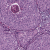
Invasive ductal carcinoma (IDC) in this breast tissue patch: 0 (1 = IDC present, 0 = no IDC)